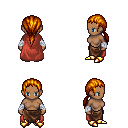
a pixel art fantasy rpg character, female body template, human, dark skin, maroon cape, robe skirt, dark blonde ponytail hairstyle, white cloth bandages, gold boots, four views (front, back, left, right), 2x2 character sprite sheet, small pixel art, hard edges, no anti-aliasing